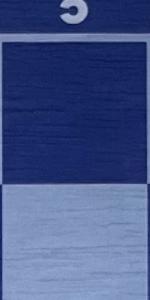
Label: Empty